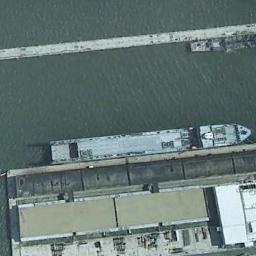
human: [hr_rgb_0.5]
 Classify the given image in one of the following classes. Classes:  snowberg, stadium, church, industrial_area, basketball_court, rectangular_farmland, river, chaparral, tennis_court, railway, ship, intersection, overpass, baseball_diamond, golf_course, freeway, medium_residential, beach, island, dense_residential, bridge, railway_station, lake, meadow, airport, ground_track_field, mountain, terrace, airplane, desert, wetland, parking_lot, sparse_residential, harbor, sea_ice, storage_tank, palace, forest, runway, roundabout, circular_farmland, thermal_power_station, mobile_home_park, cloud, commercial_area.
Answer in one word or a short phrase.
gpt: ship